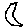
Label: moon